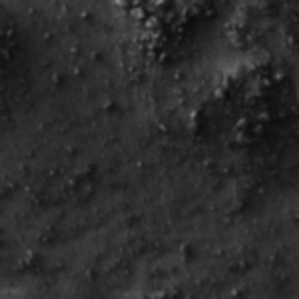
Label: frost